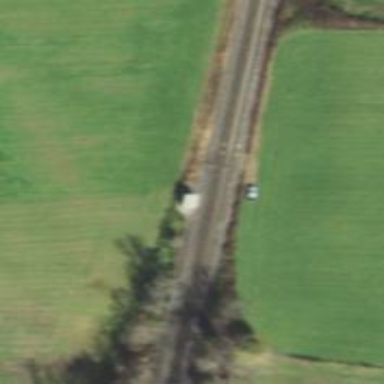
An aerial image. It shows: Junction on the railway.